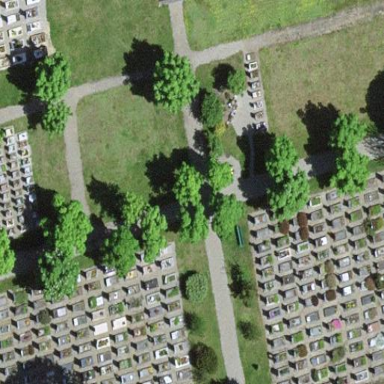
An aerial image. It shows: Cemetery.